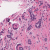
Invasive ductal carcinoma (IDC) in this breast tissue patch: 1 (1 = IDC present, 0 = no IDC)